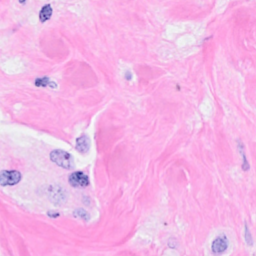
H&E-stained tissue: Breast